Interaction volume radius: 10 \u00c5
Interaction volume height: 10 \u00c5
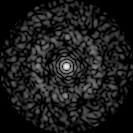
Disorder parameter: 0.8579